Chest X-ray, AP view. Patient: 26 years old, sex F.
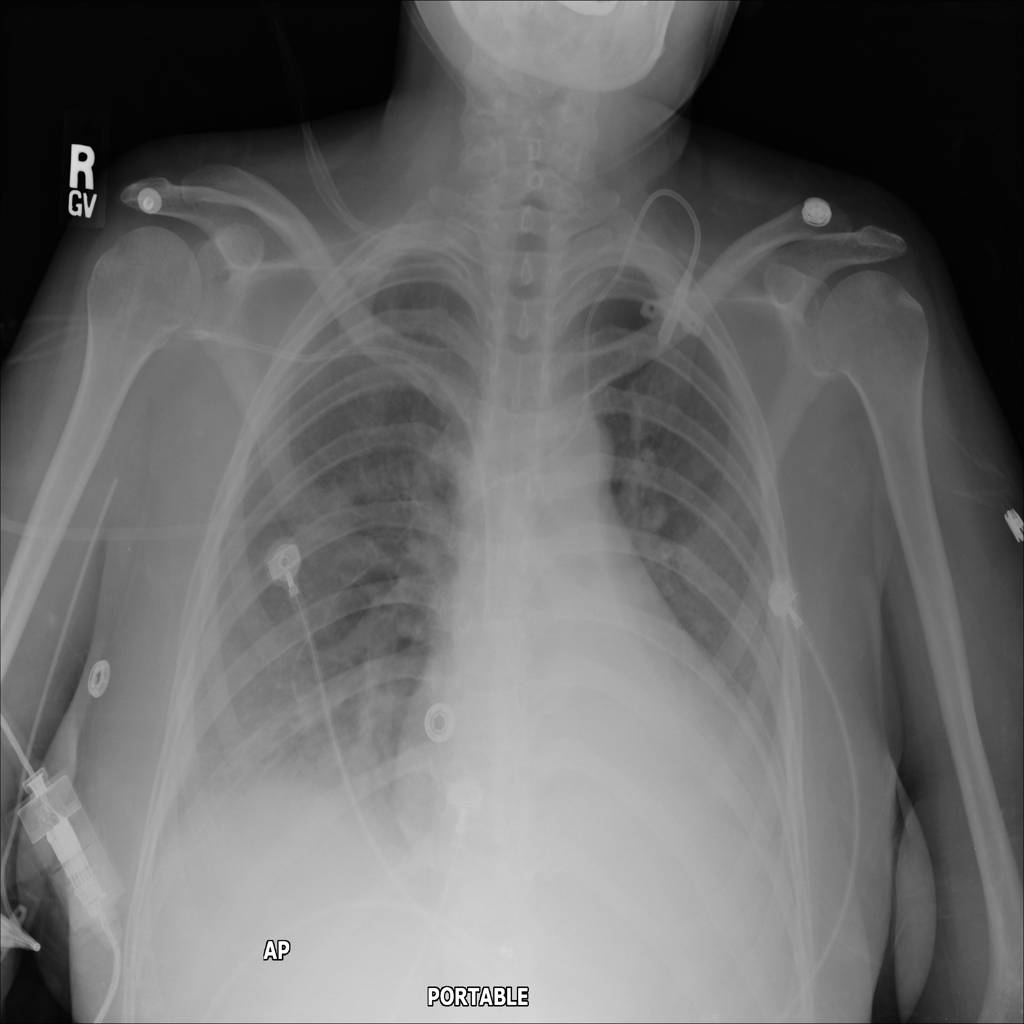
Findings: Cardiomegaly, Infiltration